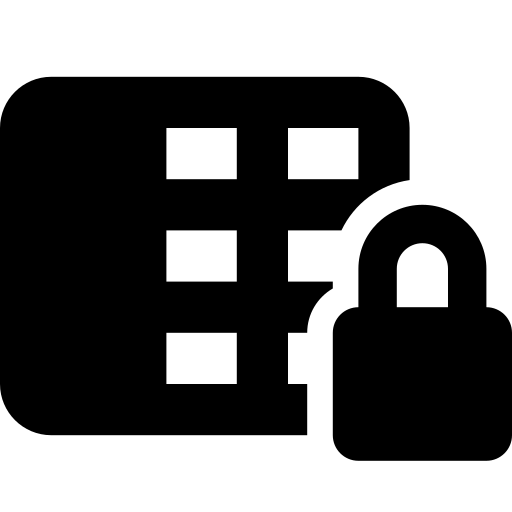
Tags: icon, FontAwesome, fa-icon, solid, table, cells, column, lock